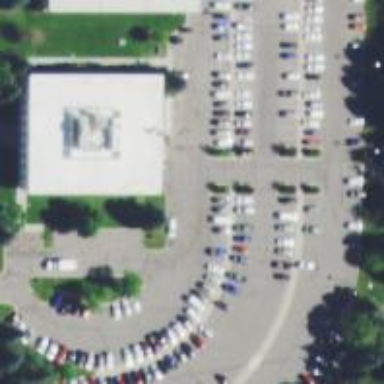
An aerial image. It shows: Parking space is available.